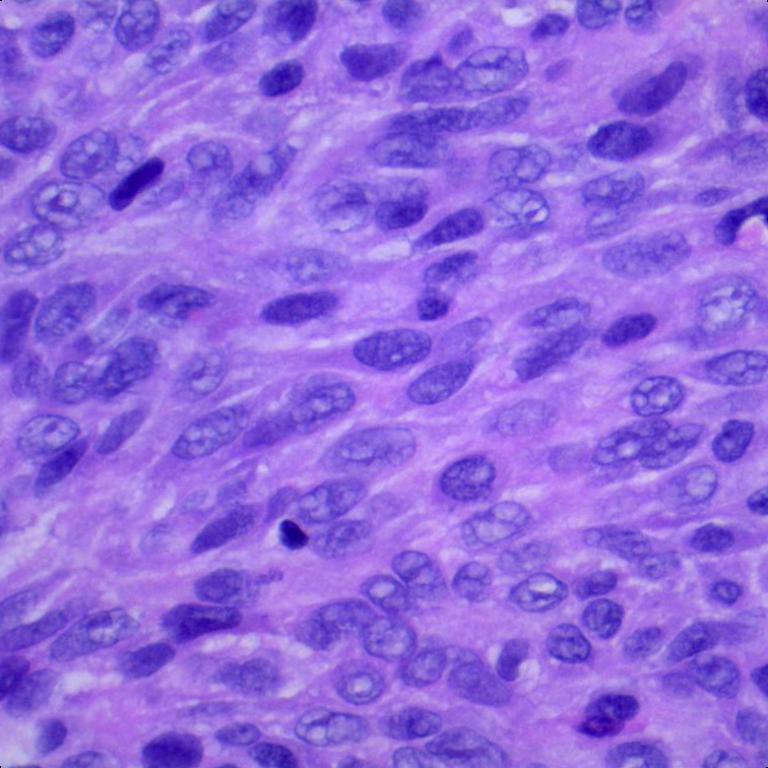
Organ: lung
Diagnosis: squamous carcinomas